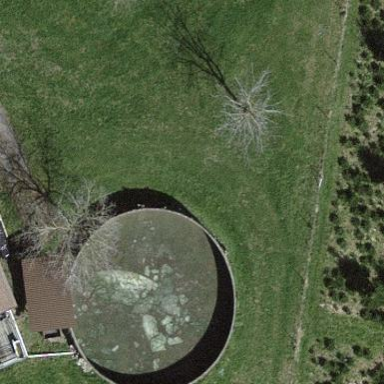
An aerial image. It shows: Storage tank that is man-made.